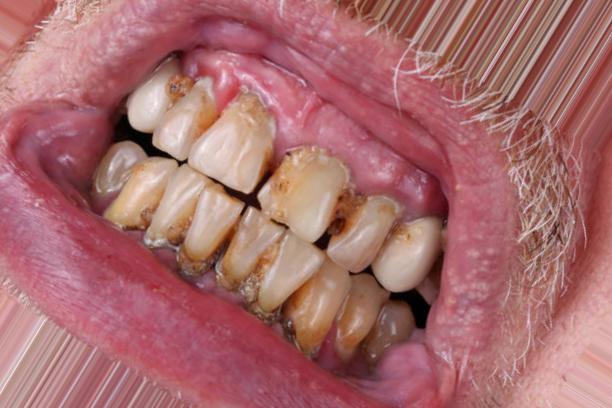
Condition: Caries